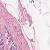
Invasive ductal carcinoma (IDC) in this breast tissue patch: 1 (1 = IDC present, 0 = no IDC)